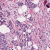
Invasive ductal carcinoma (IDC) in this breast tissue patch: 1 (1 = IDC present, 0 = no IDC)